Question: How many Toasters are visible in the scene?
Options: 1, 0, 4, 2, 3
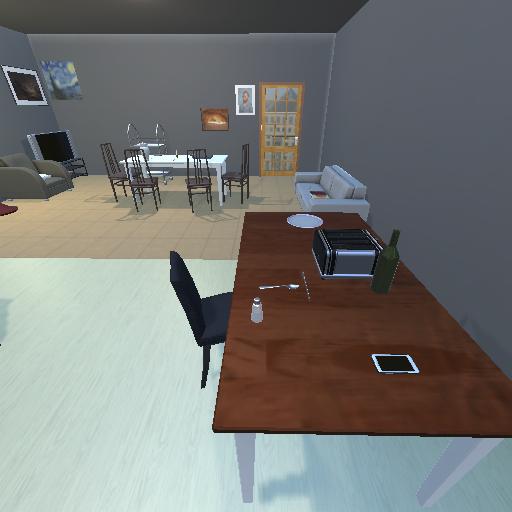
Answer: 1